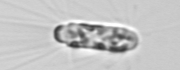
Label: Corethron_hystrix